Aerial crown-view tile of a tropical tree (Barro Colorado Island, Panama), acquired 20250616:
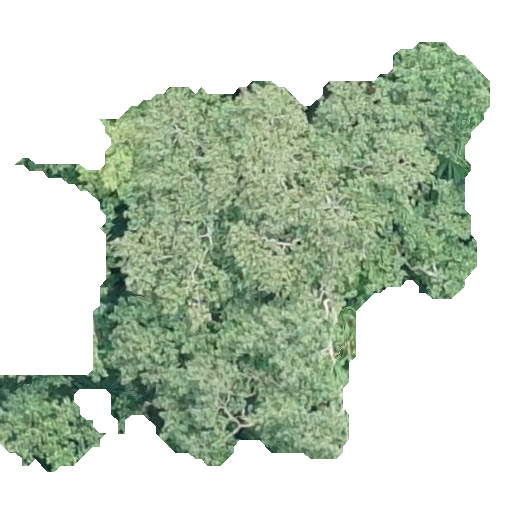
Species: Hieronyma alchorneoides
GBIF accepted scientific name: Hieronyma alchorneoides
Crown area: 181.005 m²